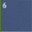
Piece: xx